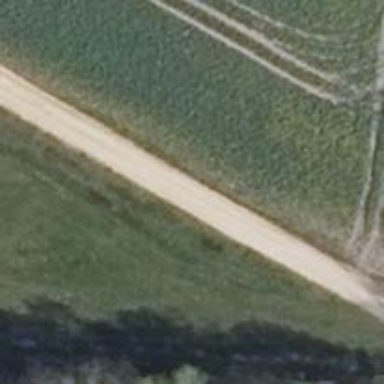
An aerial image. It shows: Sandy track road with grade5 tracktype.